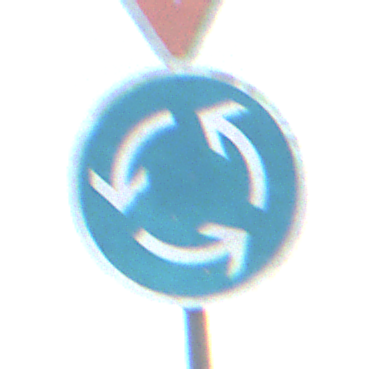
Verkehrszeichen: Kreisverkehr
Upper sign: VorfahrtGewaehren
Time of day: SunriseSunset
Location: Outdoor (RoadRail)
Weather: PartlyCloudy
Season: NotSpecified
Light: Natural